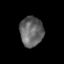
Tissue: prostate
Cell type: T cells
Senescence score: 0.328
Nuclear area (px): 685
Mean DAPI intensity: 100.285